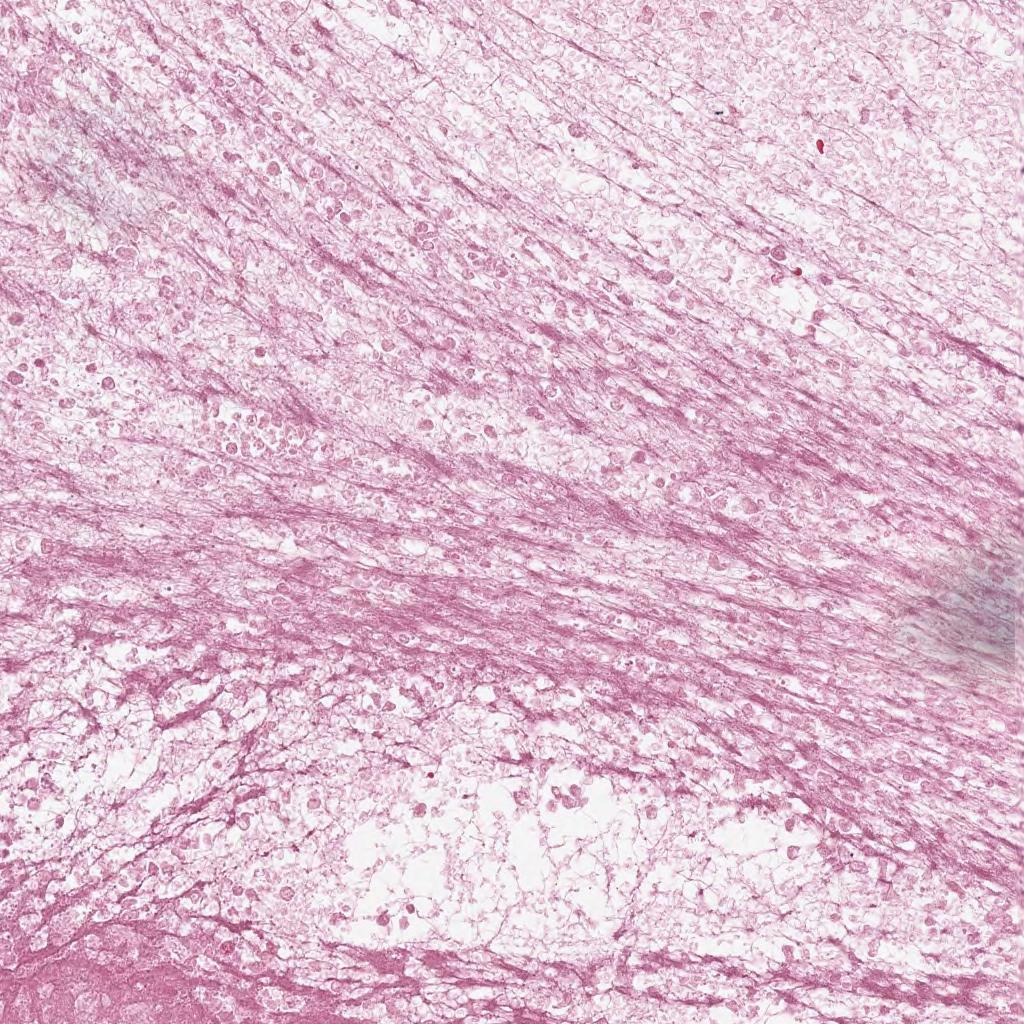
Label: Non-Viable-Tumor